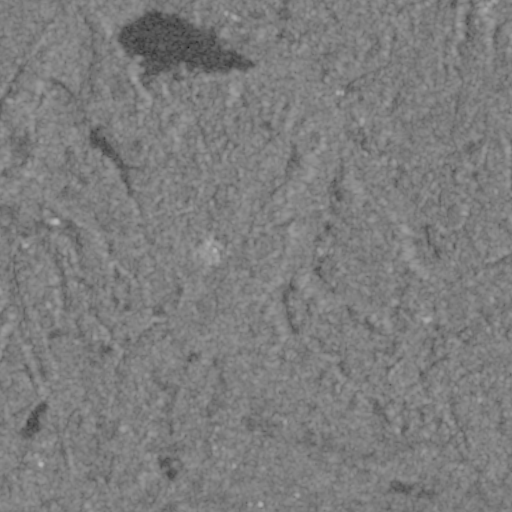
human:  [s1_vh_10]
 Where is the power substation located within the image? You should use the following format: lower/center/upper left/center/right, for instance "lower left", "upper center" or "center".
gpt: The power substation is located in the center of the image.
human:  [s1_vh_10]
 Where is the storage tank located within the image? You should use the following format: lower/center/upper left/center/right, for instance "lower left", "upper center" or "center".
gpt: The storage tank is located in the lower center of the image.
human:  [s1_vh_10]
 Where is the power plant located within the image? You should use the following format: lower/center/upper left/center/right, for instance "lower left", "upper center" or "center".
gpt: There is no power plant in the image.

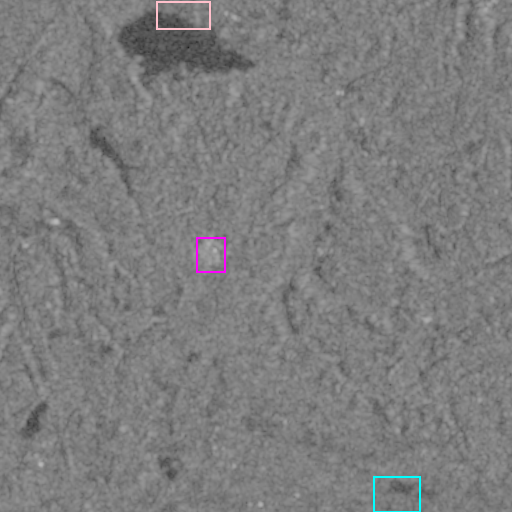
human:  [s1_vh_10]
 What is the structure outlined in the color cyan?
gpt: The structure outlined in cyan is a crop field.
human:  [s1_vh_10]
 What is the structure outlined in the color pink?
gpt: The structure outlined in pink is a park.
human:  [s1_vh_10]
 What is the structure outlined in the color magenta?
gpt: The structure outlined in magenta is a power substation.
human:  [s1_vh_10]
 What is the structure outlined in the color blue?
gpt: There is no blue outline.